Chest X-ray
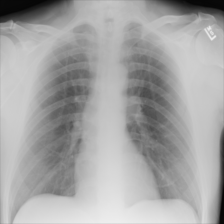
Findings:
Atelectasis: negative
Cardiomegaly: negative
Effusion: negative
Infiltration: negative
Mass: negative
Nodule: negative
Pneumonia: negative
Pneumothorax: negative
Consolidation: negative
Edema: negative
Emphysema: negative
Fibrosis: negative
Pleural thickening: negative
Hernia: negative